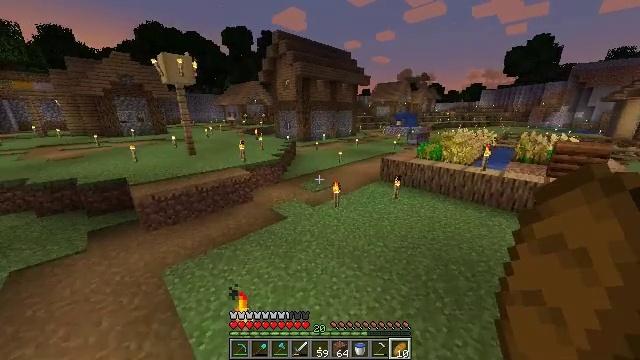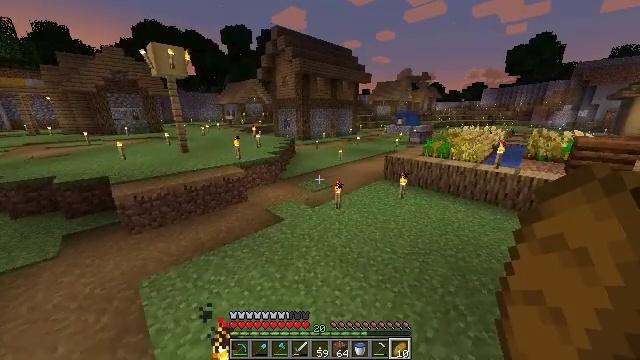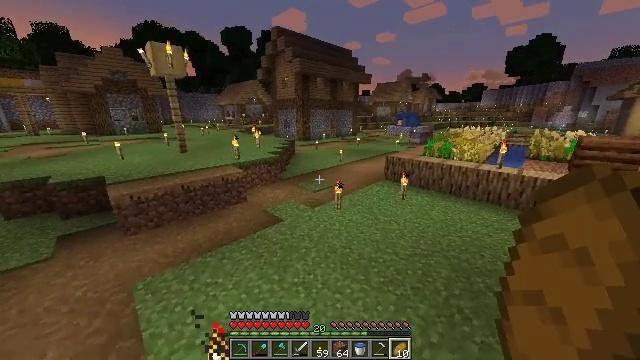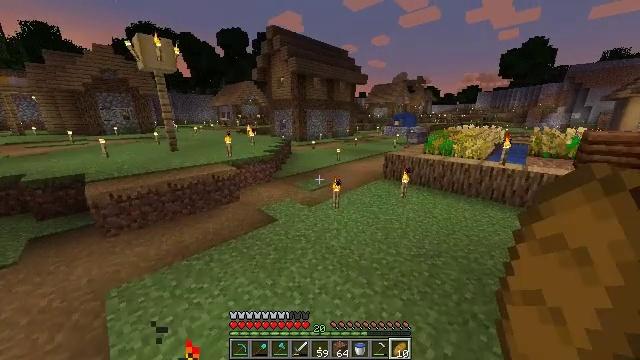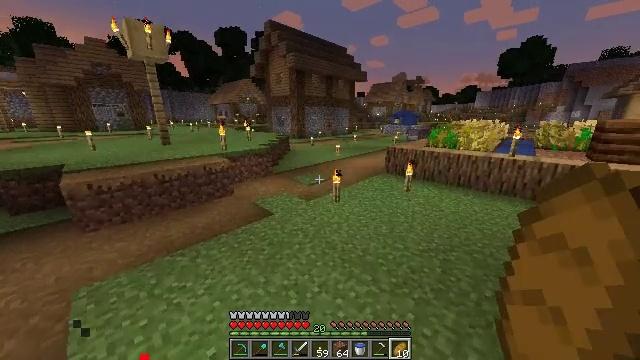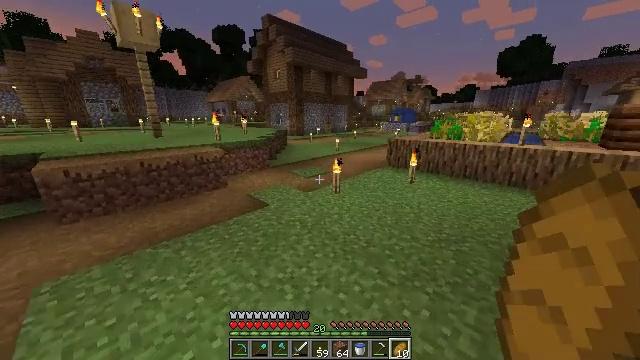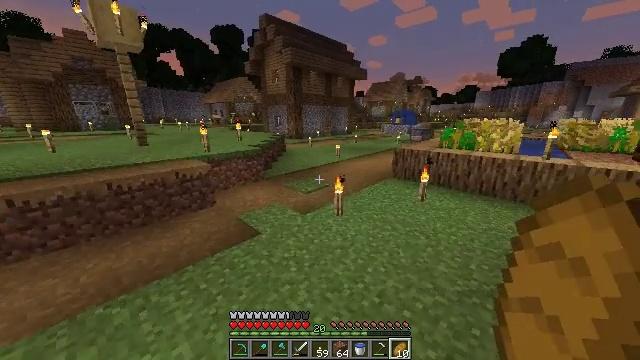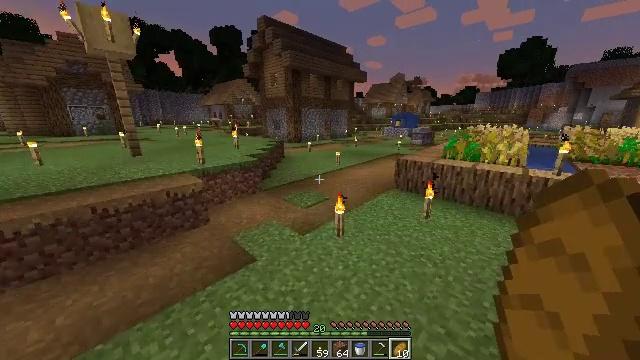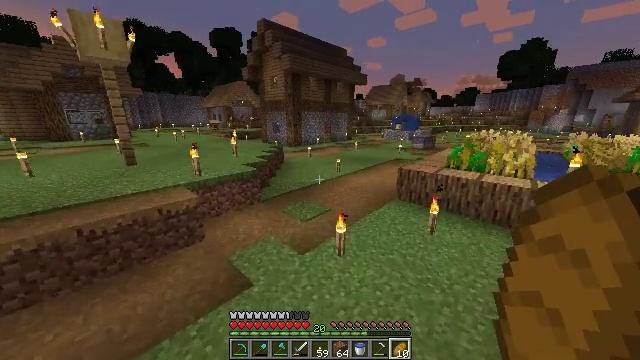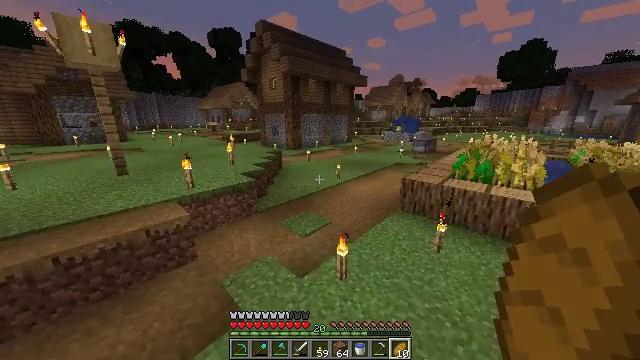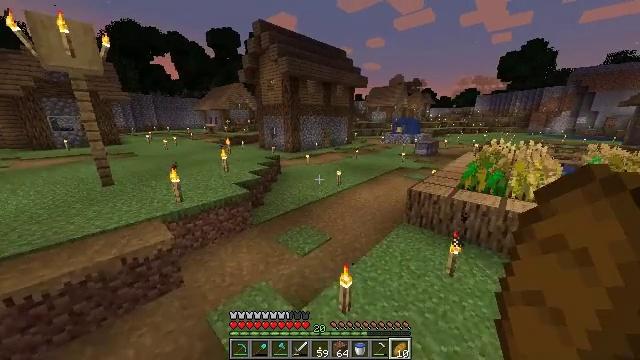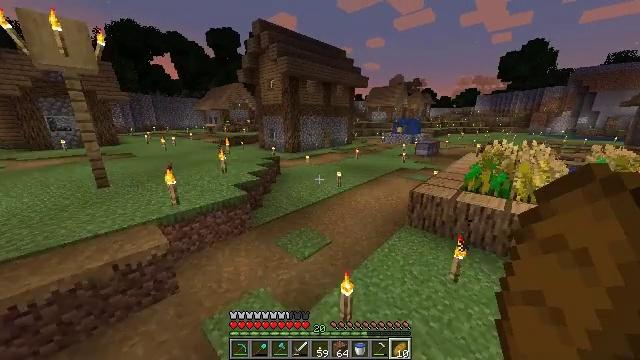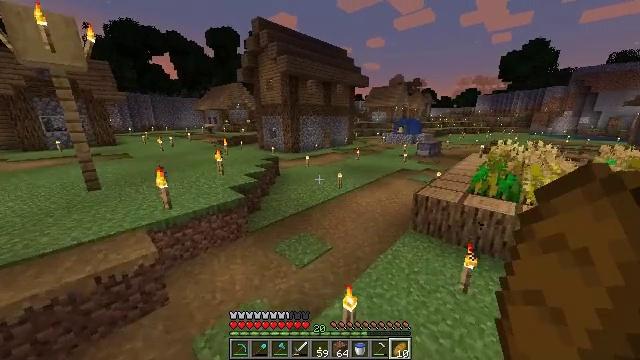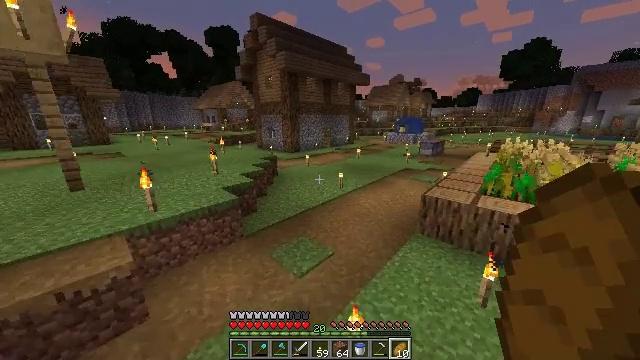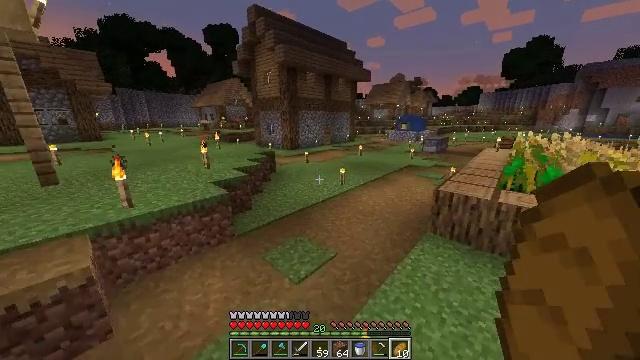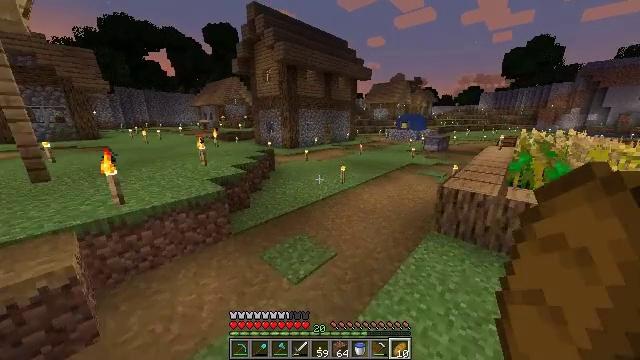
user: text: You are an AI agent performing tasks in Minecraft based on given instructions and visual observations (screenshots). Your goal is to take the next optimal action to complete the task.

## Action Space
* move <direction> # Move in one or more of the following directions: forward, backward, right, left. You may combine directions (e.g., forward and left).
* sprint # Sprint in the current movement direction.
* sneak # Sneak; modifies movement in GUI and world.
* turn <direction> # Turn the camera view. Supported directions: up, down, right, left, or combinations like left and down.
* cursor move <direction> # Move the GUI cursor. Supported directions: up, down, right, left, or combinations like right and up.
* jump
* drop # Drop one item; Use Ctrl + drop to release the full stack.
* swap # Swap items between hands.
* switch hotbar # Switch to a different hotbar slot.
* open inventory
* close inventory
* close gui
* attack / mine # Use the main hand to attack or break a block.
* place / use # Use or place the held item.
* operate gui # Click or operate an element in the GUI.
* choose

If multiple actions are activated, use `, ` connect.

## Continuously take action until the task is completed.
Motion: motion action
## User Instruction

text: Craft a lectern.
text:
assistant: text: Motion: move forward, sprint, jump
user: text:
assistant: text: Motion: move forward, sprint, jump
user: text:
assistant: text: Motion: move forward, sprint, jump
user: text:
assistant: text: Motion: move forward, sprint, jump
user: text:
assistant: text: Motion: move forward, sprint, jump
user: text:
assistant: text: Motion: move forward, sprint, jump
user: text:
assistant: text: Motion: move forward, sprint, jump
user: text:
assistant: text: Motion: move forward, sprint, jump
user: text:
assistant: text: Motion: move forward, sprint, jump
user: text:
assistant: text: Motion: move forward, sprint, jump
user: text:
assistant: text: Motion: move forward, sprint, jump
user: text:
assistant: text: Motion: move forward, sprint, jump
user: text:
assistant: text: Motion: move forward, sprint, jump
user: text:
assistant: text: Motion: move forward, sprint, jump
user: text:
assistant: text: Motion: move forward, sprint, jump
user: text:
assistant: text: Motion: move forward, sprint, jump
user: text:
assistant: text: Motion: move forward, sprint, jump
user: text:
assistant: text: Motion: move forward, sprint, turn right, jump
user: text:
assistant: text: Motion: move forward, sprint, jump
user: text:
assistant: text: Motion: move forward, sprint, turn right, jump
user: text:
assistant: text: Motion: move forward, sprint, turn right, jump
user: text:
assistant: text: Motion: move forward, sprint, turn right, jump
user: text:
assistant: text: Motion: move forward, sprint, turn right, jump
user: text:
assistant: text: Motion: move forward, sprint, turn right, jump
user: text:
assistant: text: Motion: move forward, sprint, turn right, jump
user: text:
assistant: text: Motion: move forward, sprint, jump
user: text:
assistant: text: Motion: move forward, sprint, jump
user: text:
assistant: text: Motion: move forward, sprint, jump
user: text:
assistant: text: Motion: move forward, sprint, jump
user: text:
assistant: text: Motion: move forward, sprint, turn right, jump